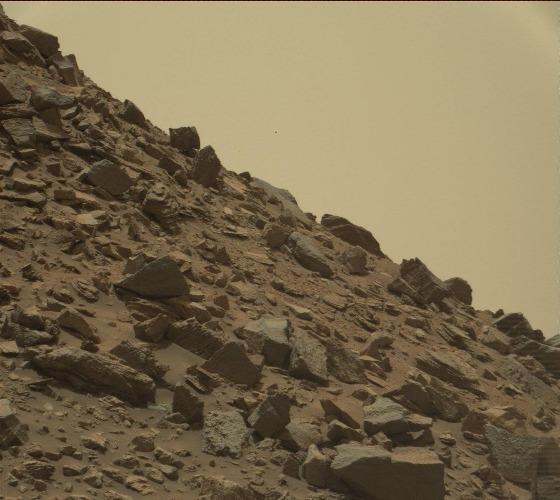
Terrain classes present: Bedrock, Gravel / Sand / Soil, Rock, Shadow, Sky / Distant Mountains